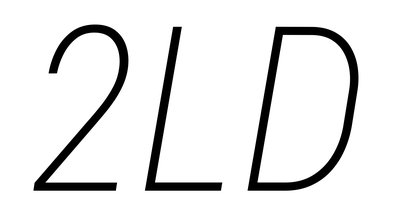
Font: Roboto-Italic_Condensed_ExtraLight_Italic